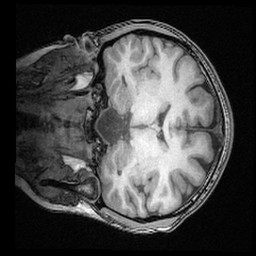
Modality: T1w
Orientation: coronal
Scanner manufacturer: ge
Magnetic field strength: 3 T
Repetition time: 0.008572 s
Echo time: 0.003384 s